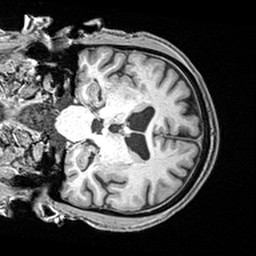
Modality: T1w
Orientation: coronal
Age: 69
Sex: male
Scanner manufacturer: siemens
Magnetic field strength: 3 T
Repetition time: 2.4 s
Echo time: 0.0022 s